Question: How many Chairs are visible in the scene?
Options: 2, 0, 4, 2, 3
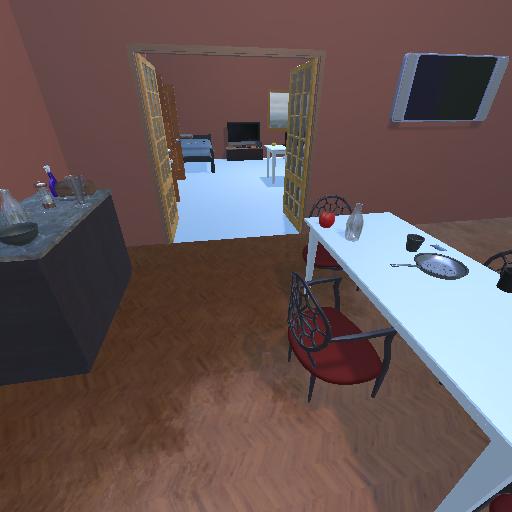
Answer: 2